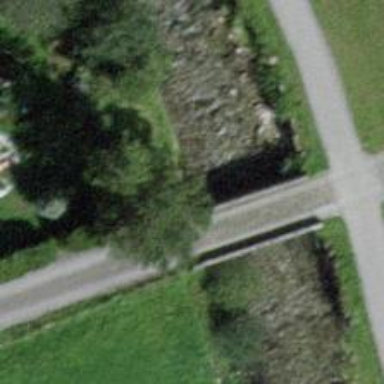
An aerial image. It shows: Hedge barrier.